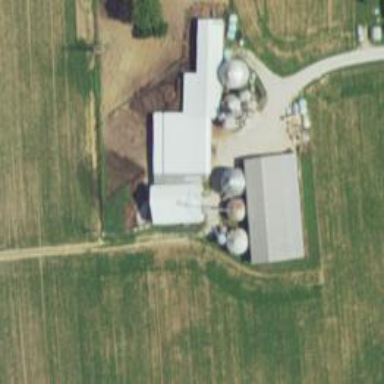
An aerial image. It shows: Silo.